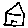
Label: house